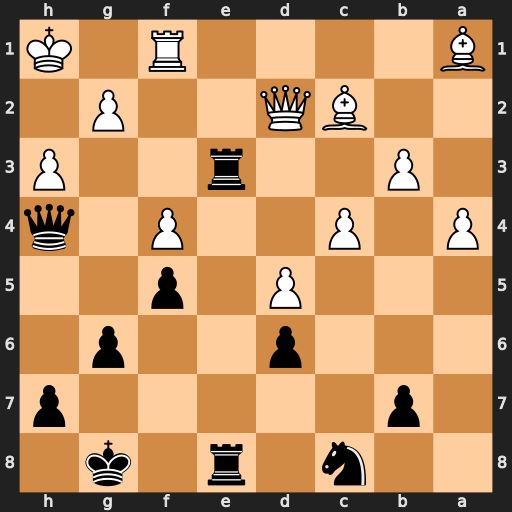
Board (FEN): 2n1r1k1/1p5p/3p2p1/3P1p2/P1P2P1q/1P2r2P/2BQ2P1/B4R1K
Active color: b
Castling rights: -
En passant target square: -
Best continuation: Re1 Bd3 Rxf1+ Bxf1 Re1 Kg1 Rxa1